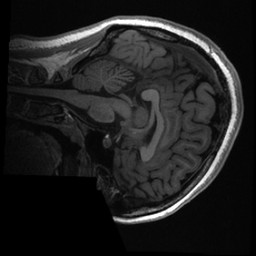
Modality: T1w
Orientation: sagittal
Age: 23
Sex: female